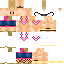
A male human skin with light skin, wearing blonde long hair dressed in a red tshirt and red shorts, featuring a closed mouth.